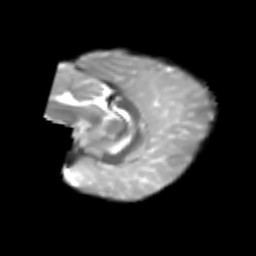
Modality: T2w
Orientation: sagittal
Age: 6
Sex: female
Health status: healthy